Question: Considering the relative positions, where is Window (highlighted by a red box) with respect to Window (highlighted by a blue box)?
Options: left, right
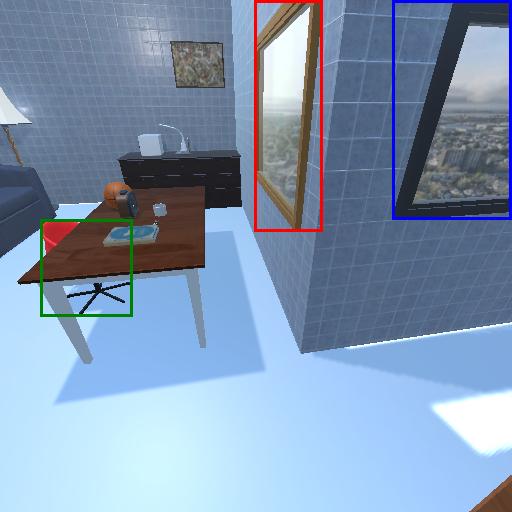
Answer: left